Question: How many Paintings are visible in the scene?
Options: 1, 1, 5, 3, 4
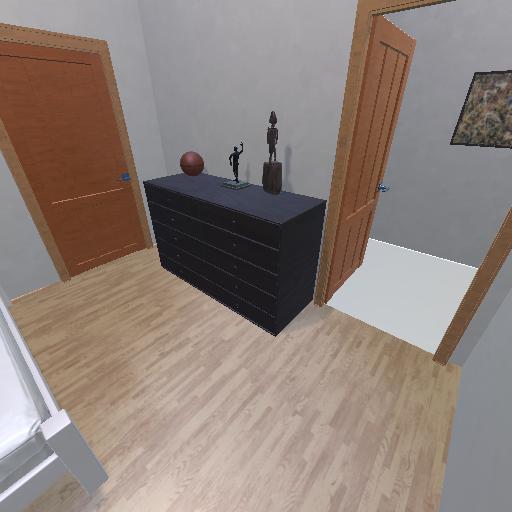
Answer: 1